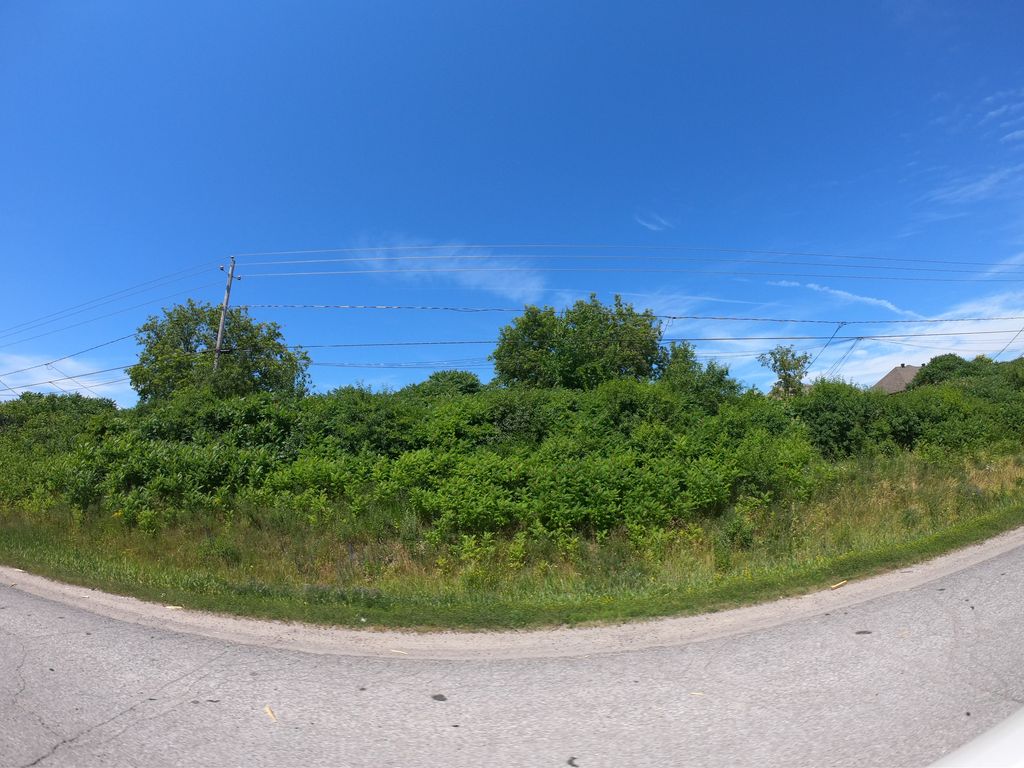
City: ottawa-gatineau